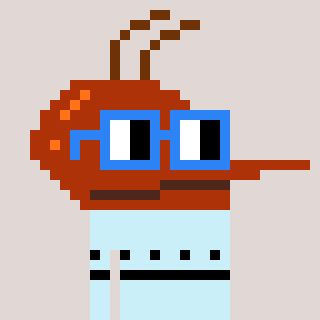
a pixel art character with square blue glasses, a mosquito-shaped head and a cold-colored body on a warm background